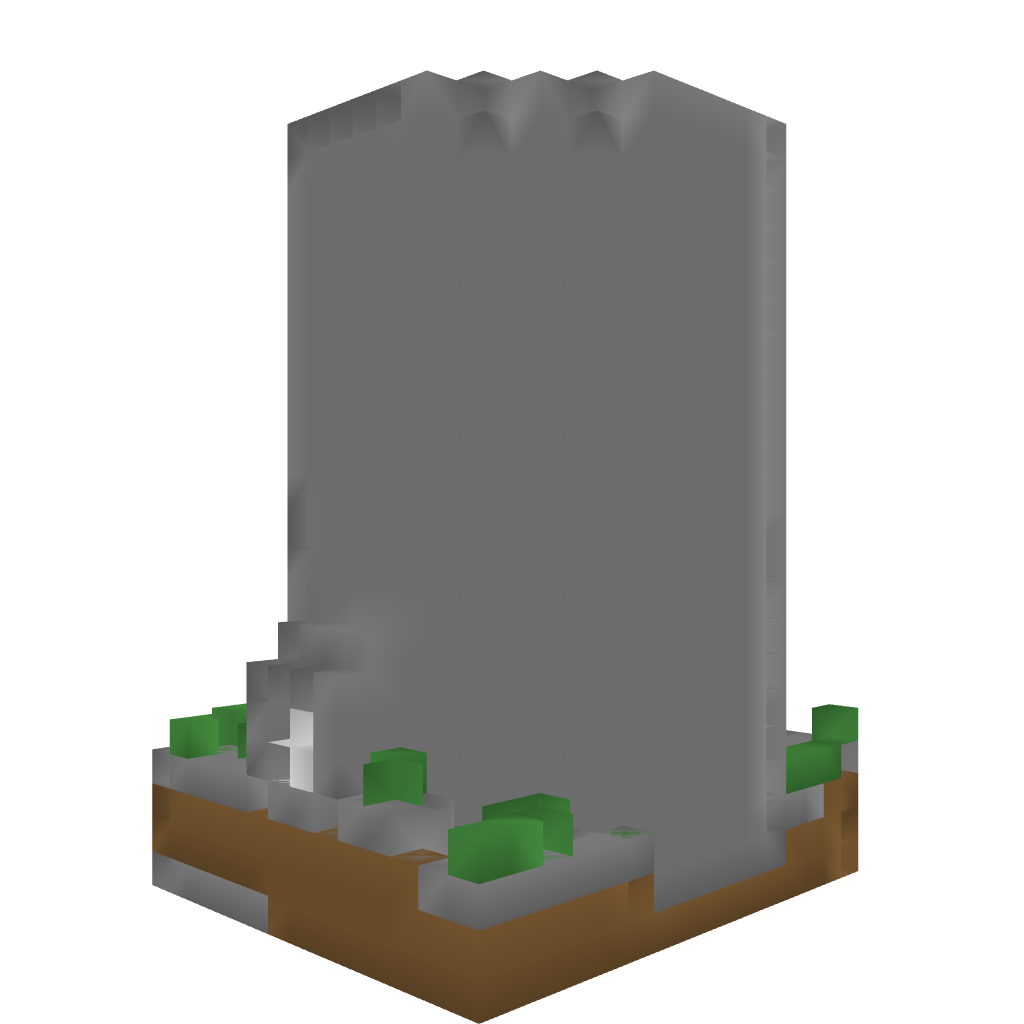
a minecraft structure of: The Tower bad low quality